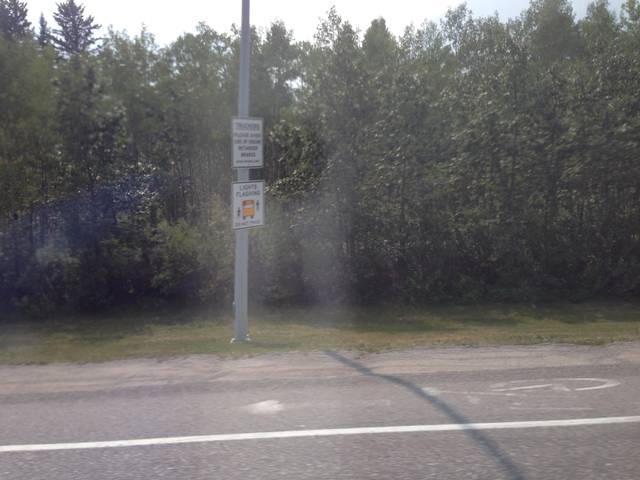
Region: Canada
Coordinates: 51.103, -115.364